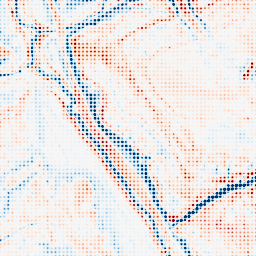
Category: edge_preserving
Decomposition family: bilateral
Decomposition parameters: d: 21
sigma_color: 25
sigma_space: 75
Upsampling method: sinc_hamming
Upsampling parameters: scale: 8
kernel_size: 4
Upsampling scale: 8